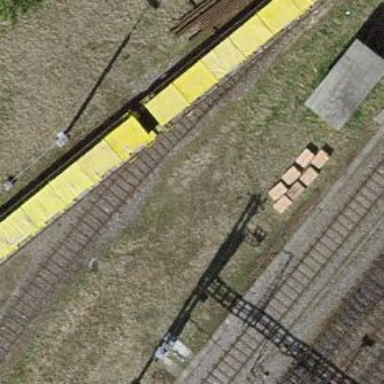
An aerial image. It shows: Single-track railway yard.